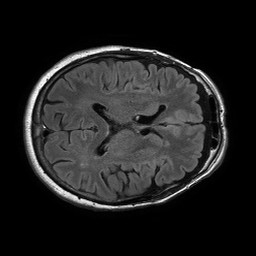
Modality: FLAIR
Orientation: axial
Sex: male
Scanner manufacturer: philips
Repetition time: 11 s
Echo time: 0.125 s